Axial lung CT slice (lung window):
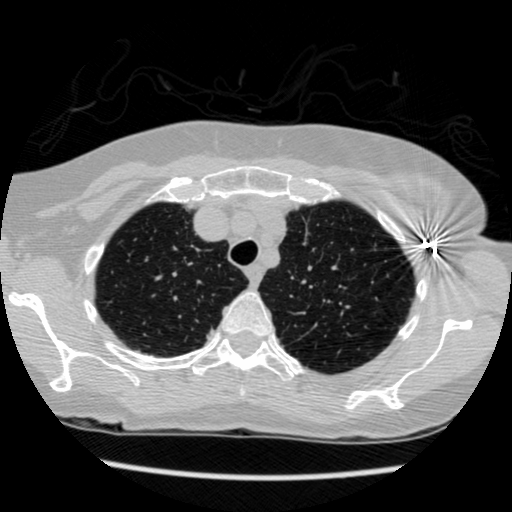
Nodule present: no